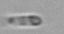
Label: flagellate_morphotype3